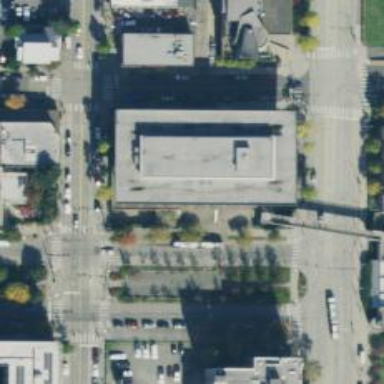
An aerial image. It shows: Office building.